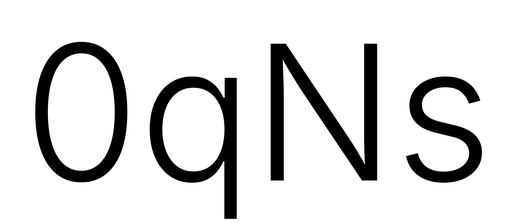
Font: Inter_Light